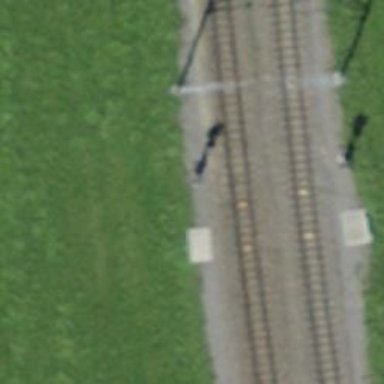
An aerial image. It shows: Railway signal.